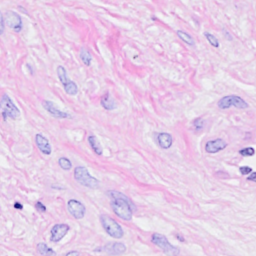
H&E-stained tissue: Breast